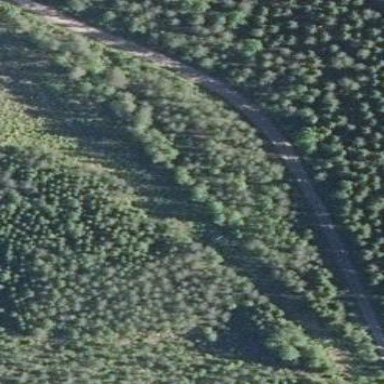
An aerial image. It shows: Mixed woodland area with various types of leaves.